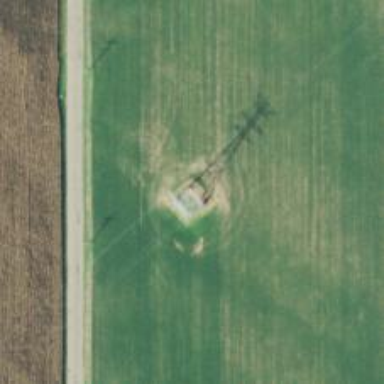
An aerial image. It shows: Lattice structure tower used for power transmission.